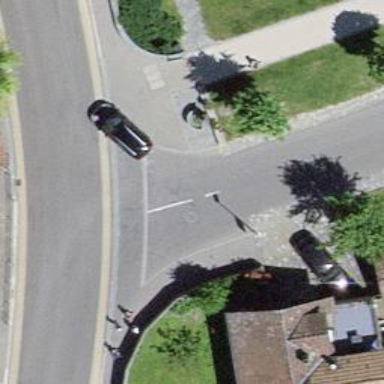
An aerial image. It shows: Road with "give way" sign.